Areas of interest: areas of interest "Cemetery"
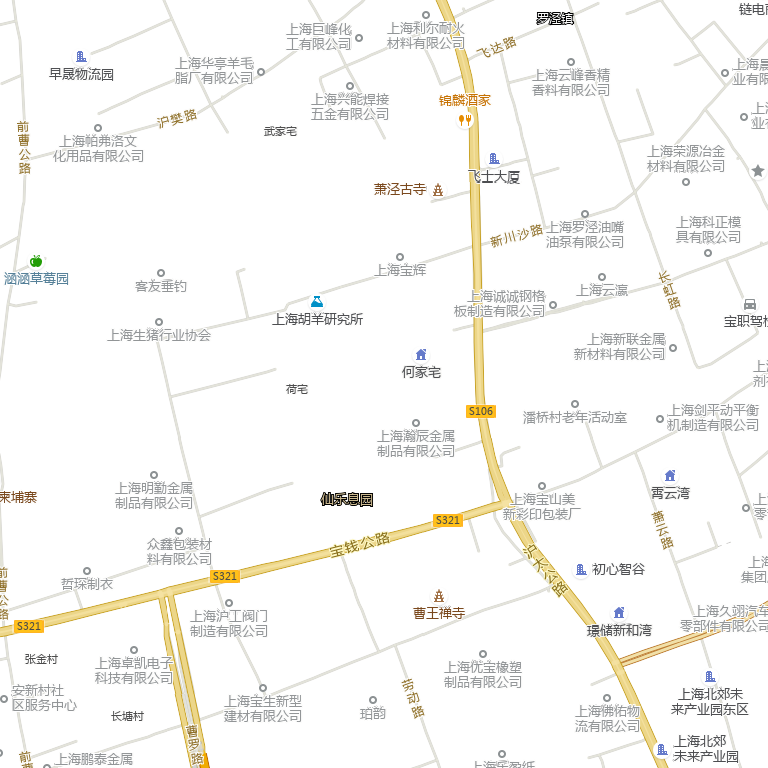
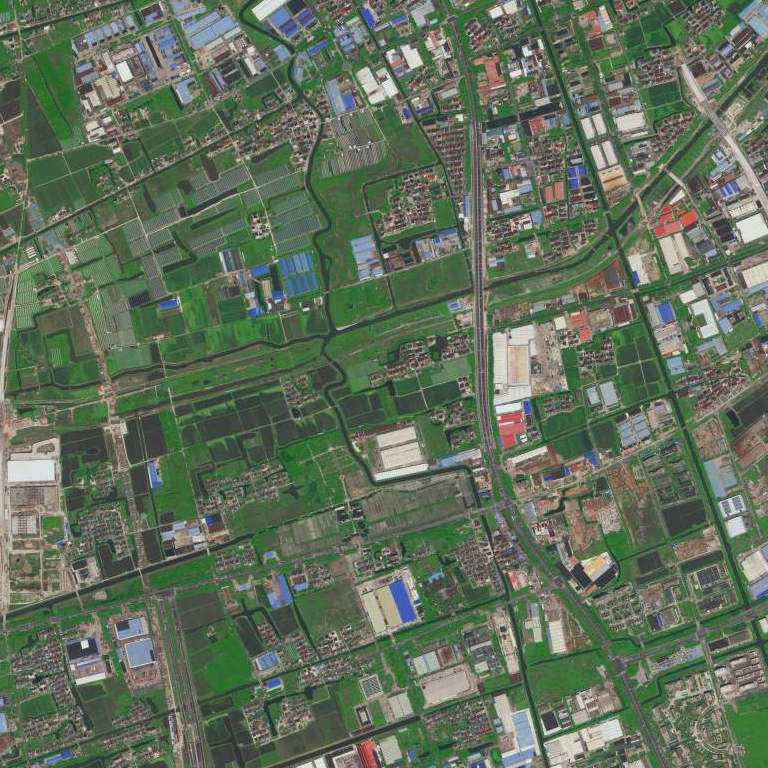